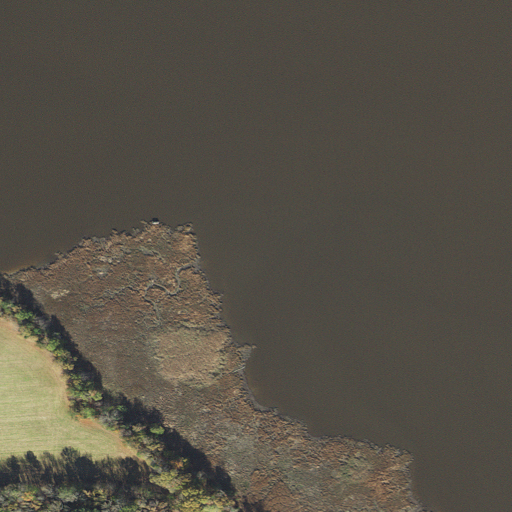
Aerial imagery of cape in Maryland named Cooksey Point containing open water, herbaceous wetlands, cultivated crops, and woody wetlands